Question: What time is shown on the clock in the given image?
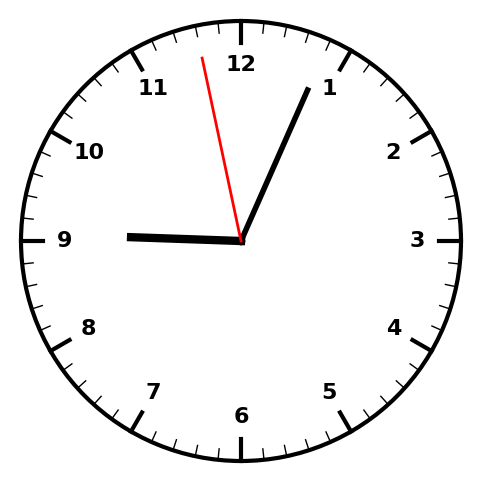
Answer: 09:03:58